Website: crate-barrel
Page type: billing-address
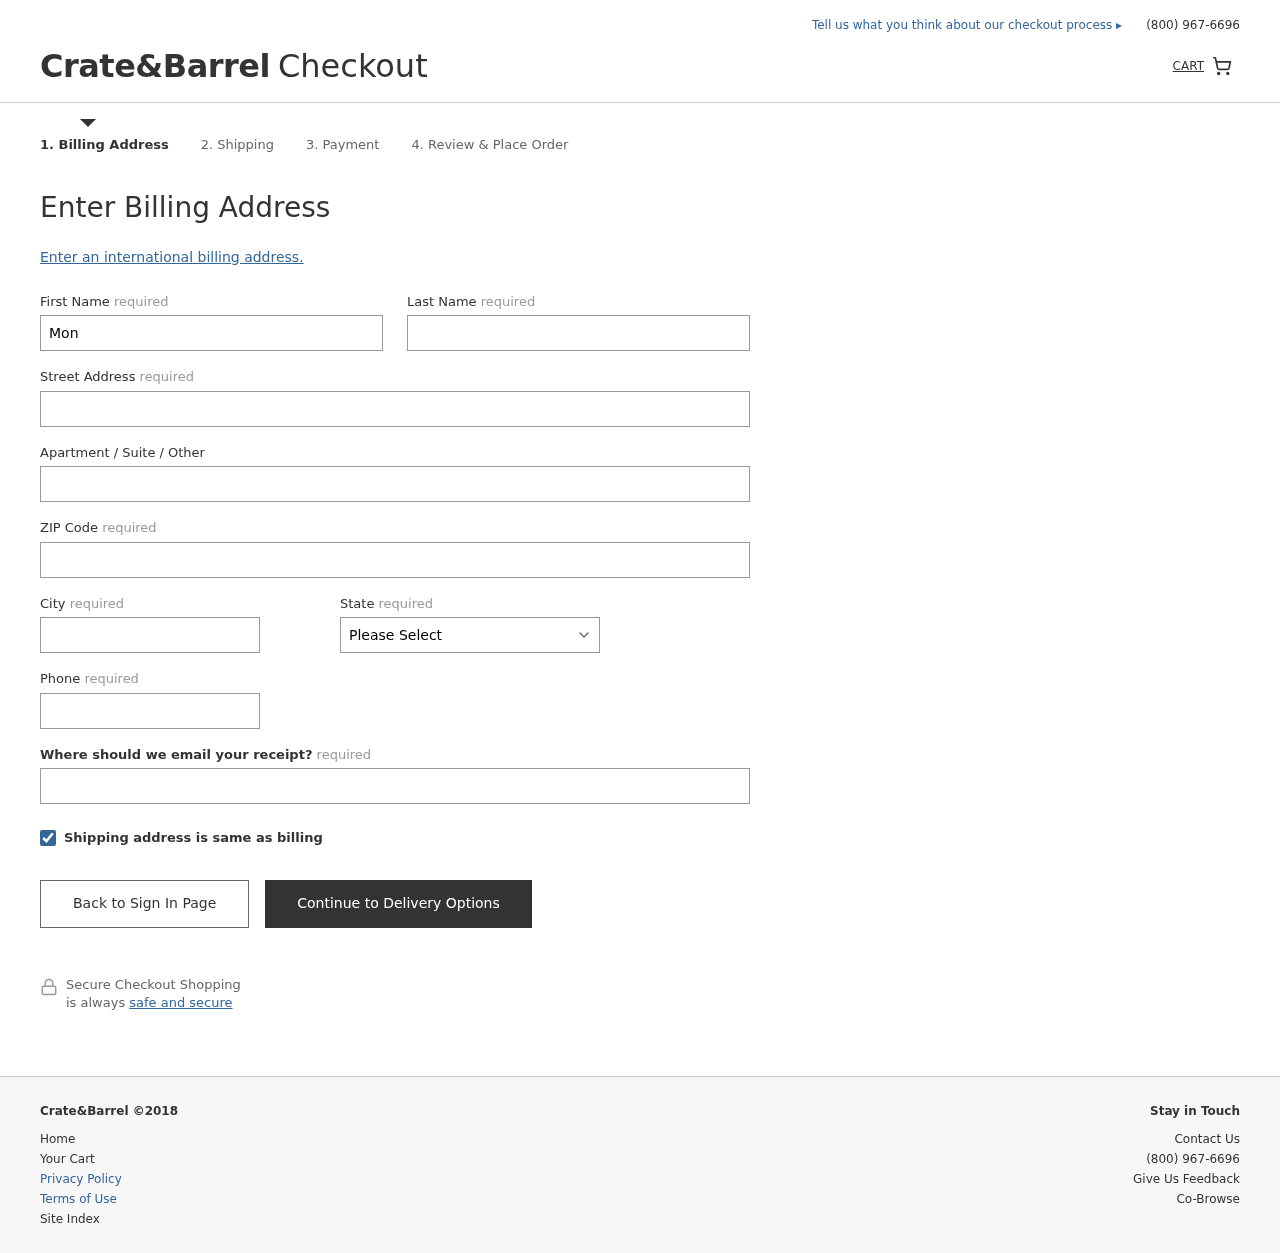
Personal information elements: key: PII_STATE
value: Wyoming
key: PII_FIRSTNAME
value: Monique
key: PII_LASTNAME
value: Baker
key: PII_STREET
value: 56482 Michael Extension
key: PII_STREET2
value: Apt. 197
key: PII_POSTCODE
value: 18788
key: PII_CITY
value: Darinview
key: PII_PHONE
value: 2193453129
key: PII_EMAIL
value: monique_baker@gmail.com